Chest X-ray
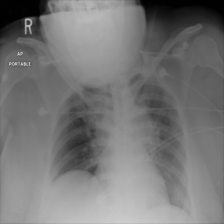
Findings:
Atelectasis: negative
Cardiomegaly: negative
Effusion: negative
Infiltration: negative
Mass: negative
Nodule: negative
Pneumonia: negative
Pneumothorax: negative
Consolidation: negative
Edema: negative
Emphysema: negative
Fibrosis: negative
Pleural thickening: negative
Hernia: negative